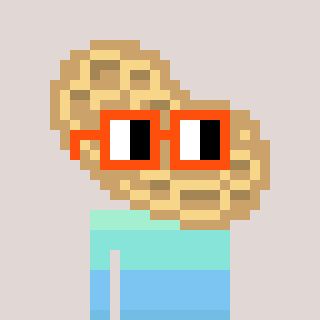
a pixel art character with square orange glasses, a peanut-shaped head and a darkpink-colored body on a warm background